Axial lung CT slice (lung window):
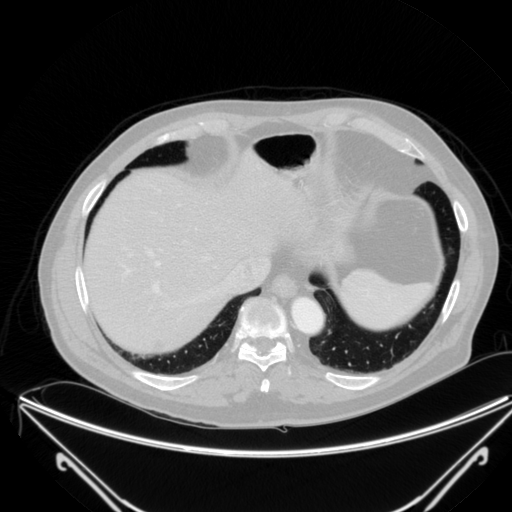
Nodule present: no